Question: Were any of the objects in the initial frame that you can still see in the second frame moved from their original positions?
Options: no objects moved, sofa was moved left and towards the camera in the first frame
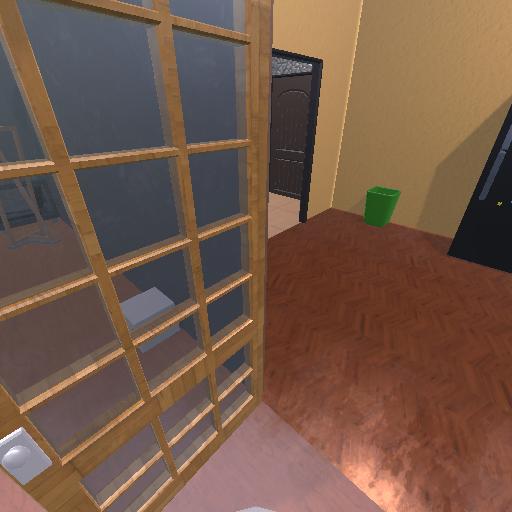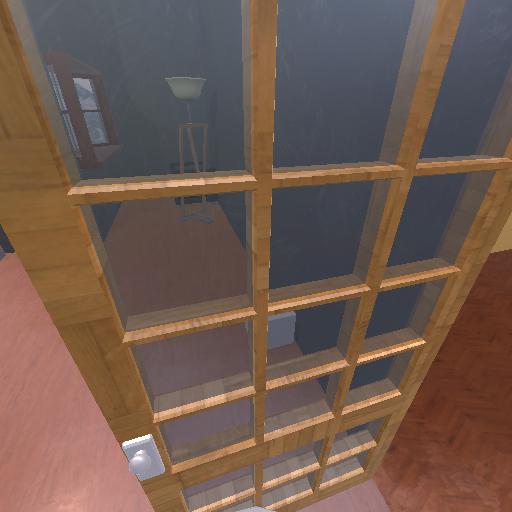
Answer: no objects moved